Question: The coding is in ASP.NET 3.5.
Here is the scenario.
I am modifying a page that populates some data.
In that page there is a table that displays pages.
The pages have sub-pages and these sub-pages again have sub-pages.
So thats three levels of hierarchal data presented.
Example:

Right now its populated using asp:Treeview for easier display of the +(maximise) and -(minimise) images and all.
Is that the best method?
What are the alternatives?
I have some complex calculations and so would like to access all rows, sub-rows and sub-sub-rows easily.
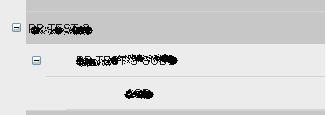
Answer: Hierarchical data display can be tricky to do without a hierarchical control, especially if unlimit levels of nesting are needed (potentially, even though most people don't hit the max). TreeView is a good option, or if with finite levels of nesting, nested data bound controls is an option (but treeview would be better).
TreeView allows you to use the value of the node to find by, so that might be your best option. Third-party tree controls are even better, if you have the money.
HTH.